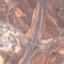
Land use / land cover: Highway